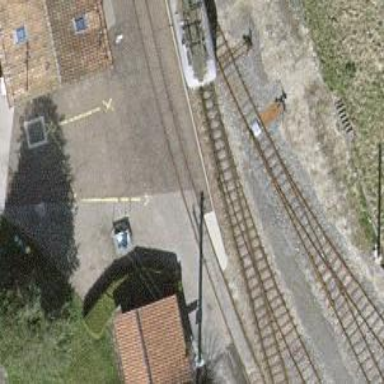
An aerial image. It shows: Narrow-gauge railway siding with 1 track. The track is electrified with contact line.